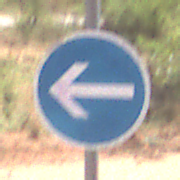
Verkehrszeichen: VorgeschriebeneFahrtrichtungHierLinks
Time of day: Midday
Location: Outdoor (RoadRail)
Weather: Clear
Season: NotSpecified
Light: Natural